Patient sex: F
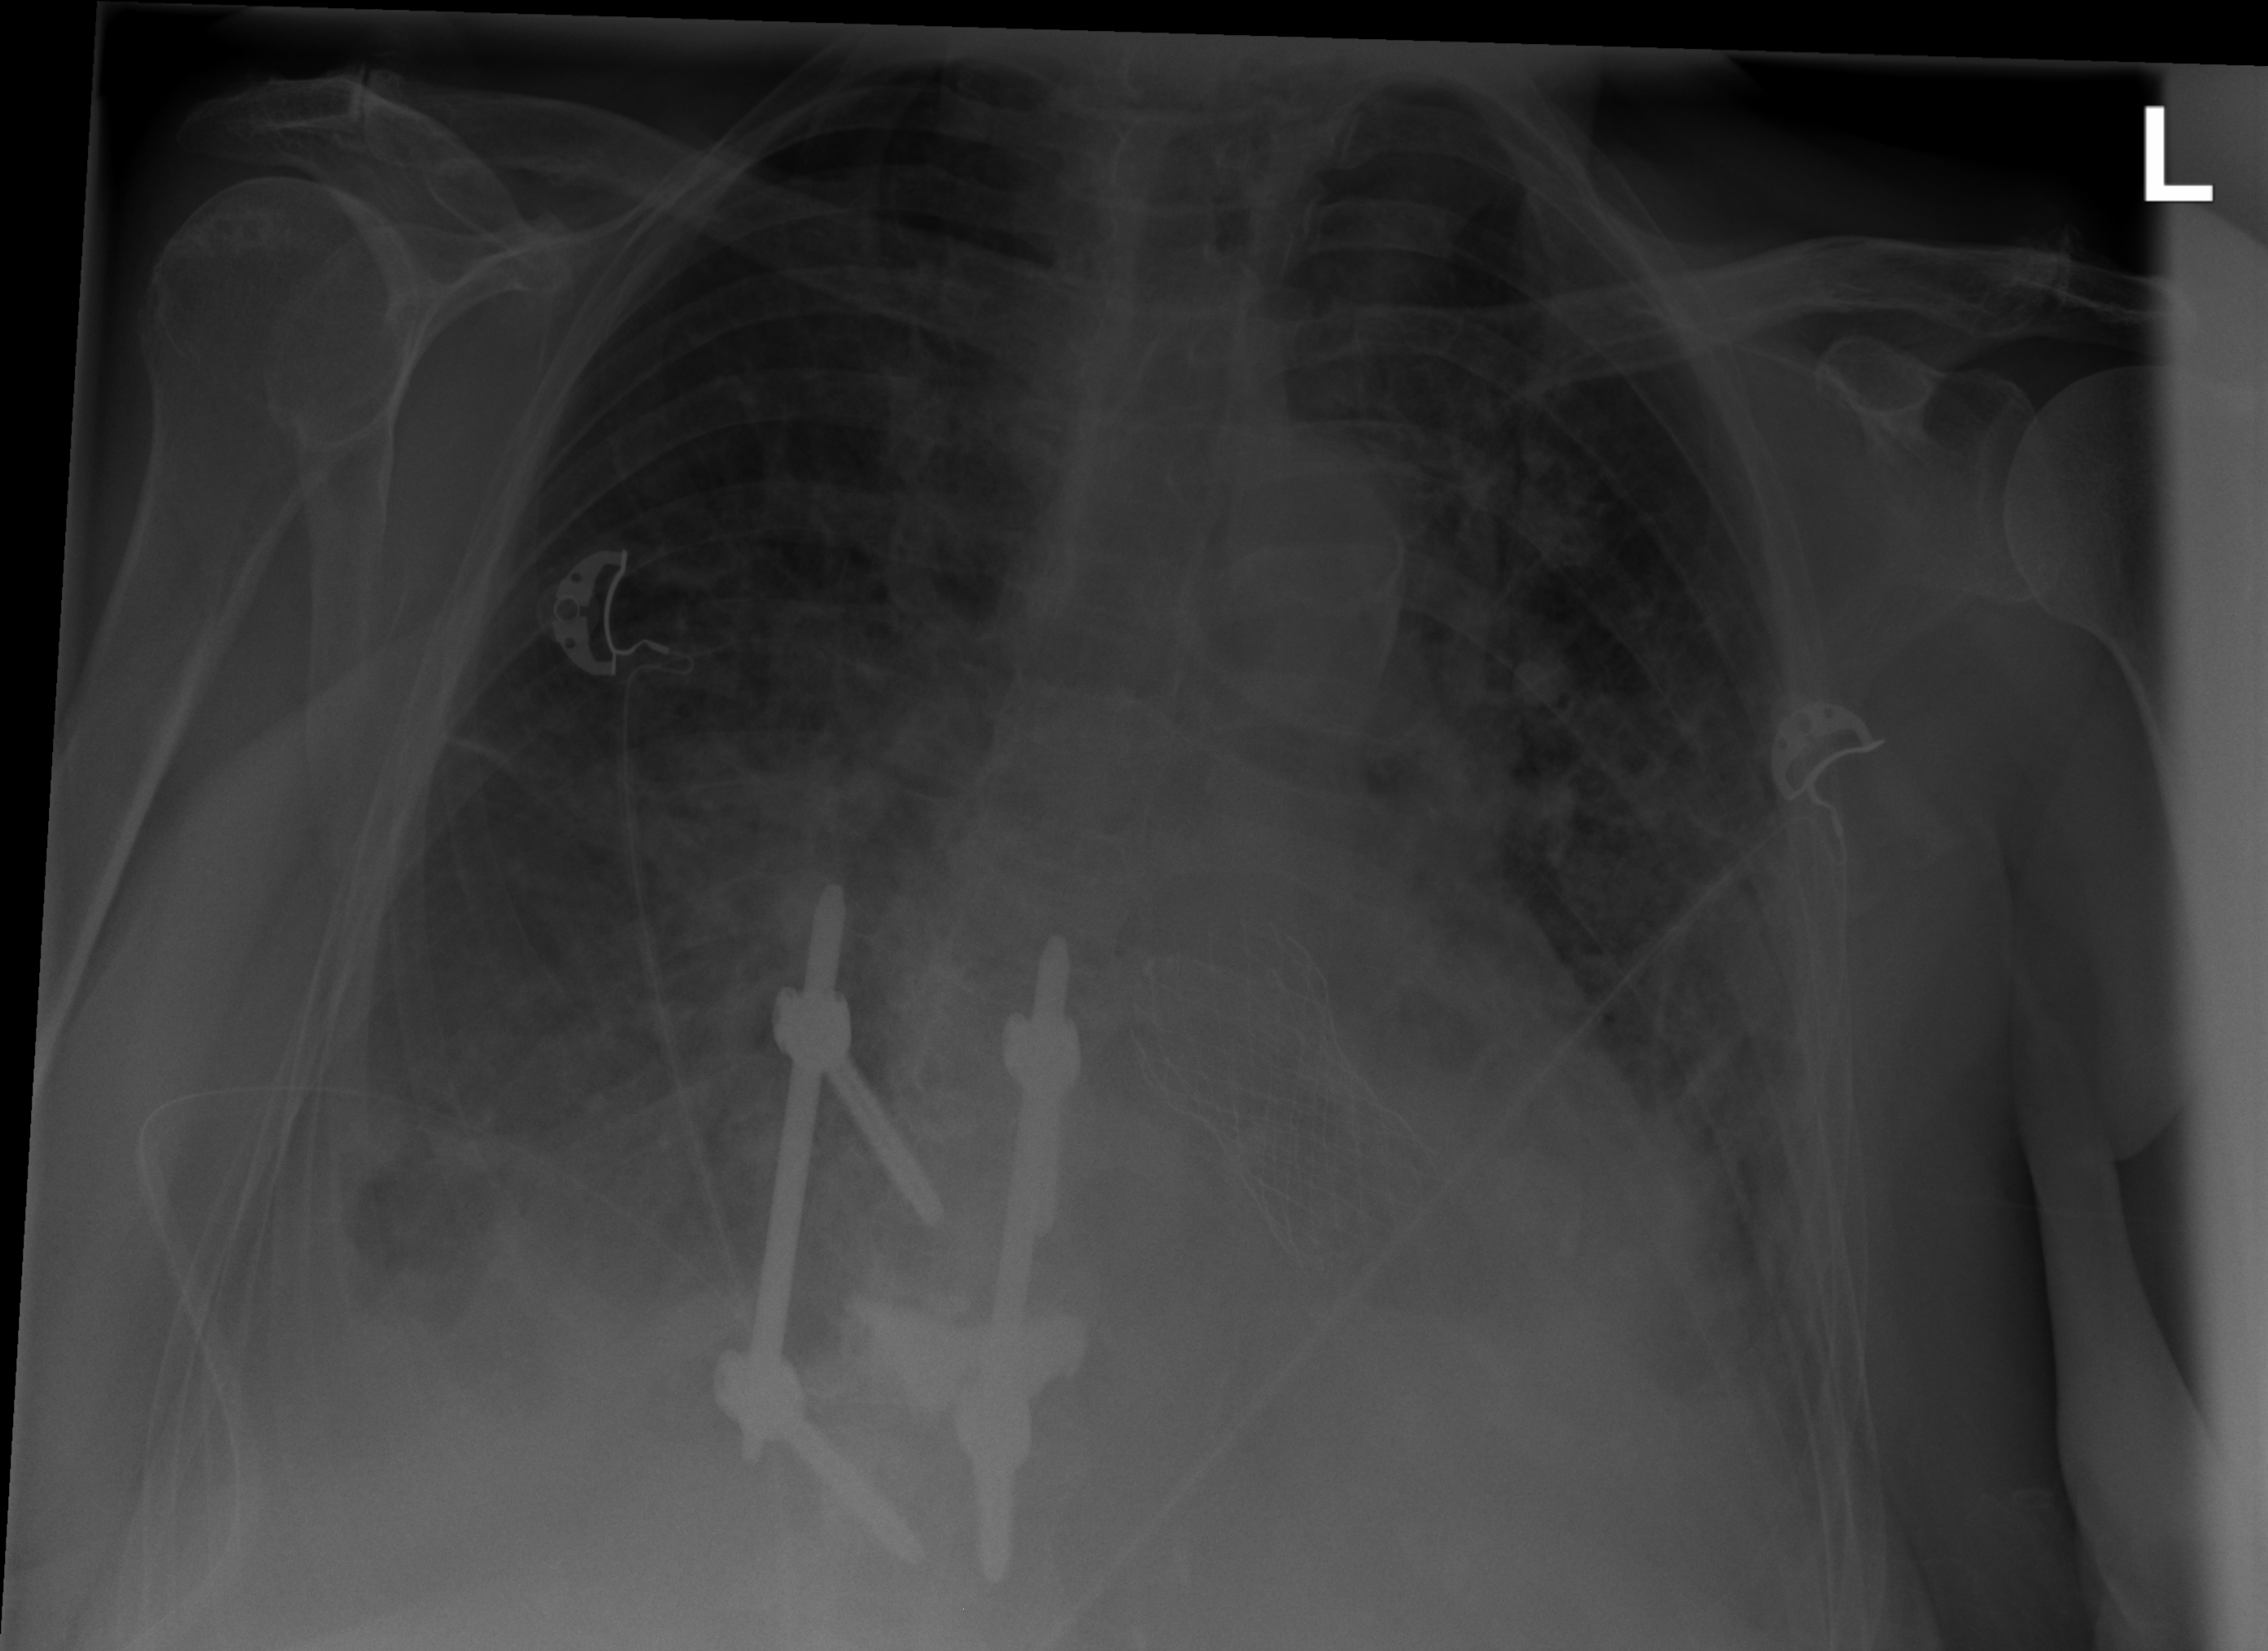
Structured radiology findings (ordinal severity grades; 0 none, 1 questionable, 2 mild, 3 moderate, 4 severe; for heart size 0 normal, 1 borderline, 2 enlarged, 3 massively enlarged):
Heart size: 2
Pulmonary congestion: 0
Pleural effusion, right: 2
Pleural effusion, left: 2
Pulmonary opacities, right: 2
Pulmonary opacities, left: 2
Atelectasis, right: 2
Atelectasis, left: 2